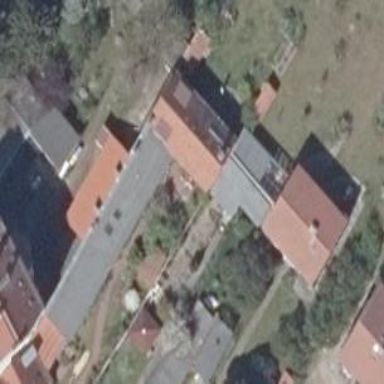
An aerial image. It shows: Building with gabled roof made of red roof tiles.